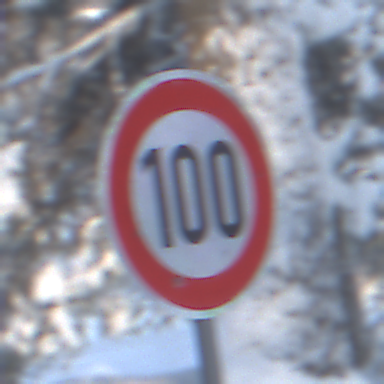
Verkehrszeichen: Geschwindigkeit100
Umgebung: Outdoor, Nature
Tageszeit: MorningAfternoon
Wetter: Clear
Licht: Natural
Jahreszeit: Winter
Kontrast: LowContrast